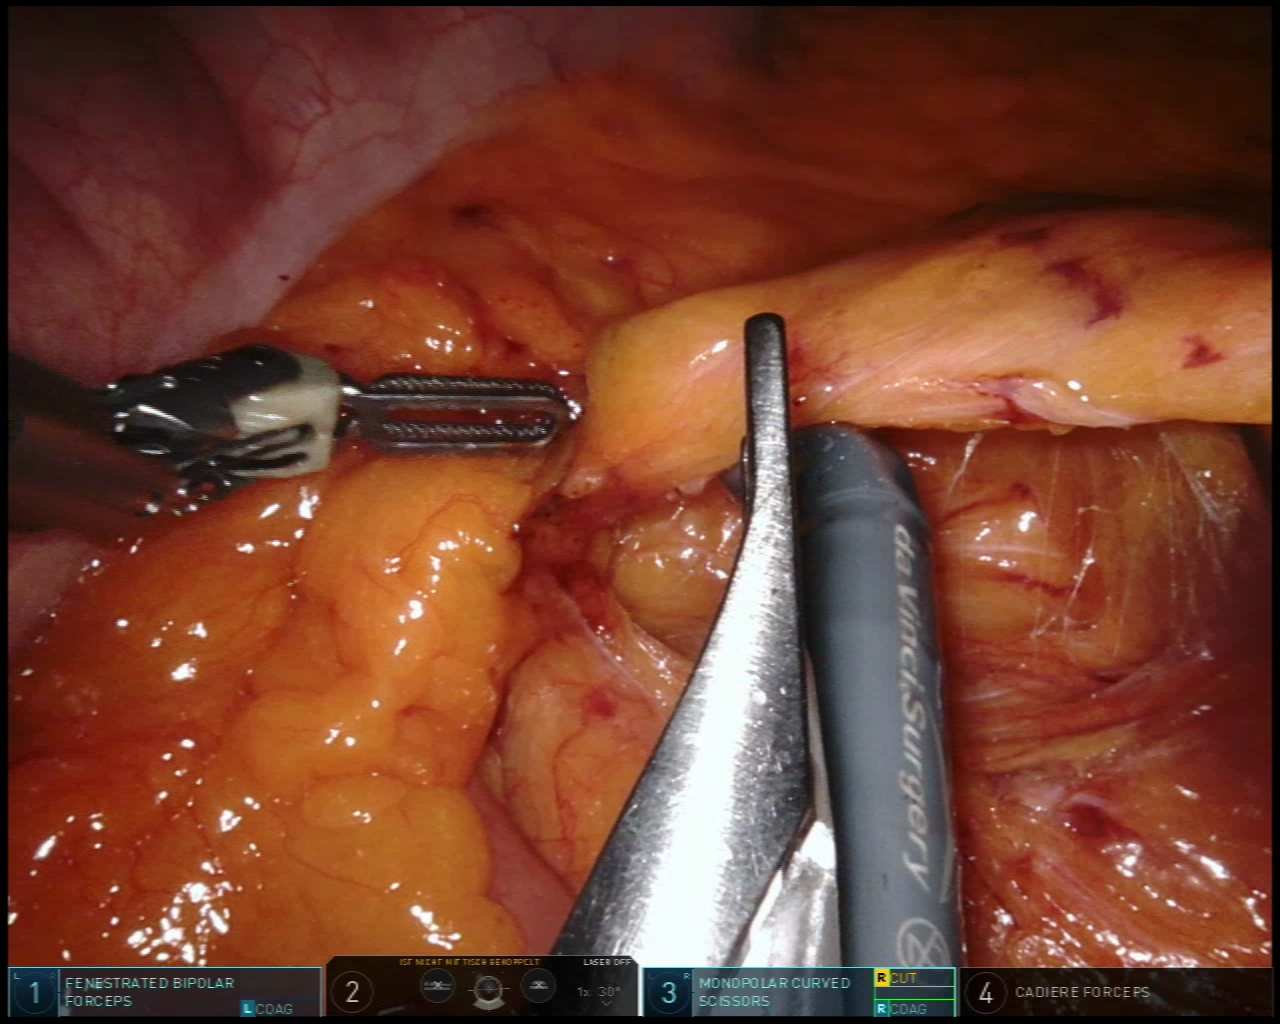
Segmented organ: small_intestine
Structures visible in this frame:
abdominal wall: no
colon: yes
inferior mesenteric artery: no
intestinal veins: no
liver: no
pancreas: no
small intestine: yes
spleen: no
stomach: no
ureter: no
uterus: no
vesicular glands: no